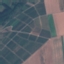
Land use / land cover class: PermanentCrop